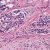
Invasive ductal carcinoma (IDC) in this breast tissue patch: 1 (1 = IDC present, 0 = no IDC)